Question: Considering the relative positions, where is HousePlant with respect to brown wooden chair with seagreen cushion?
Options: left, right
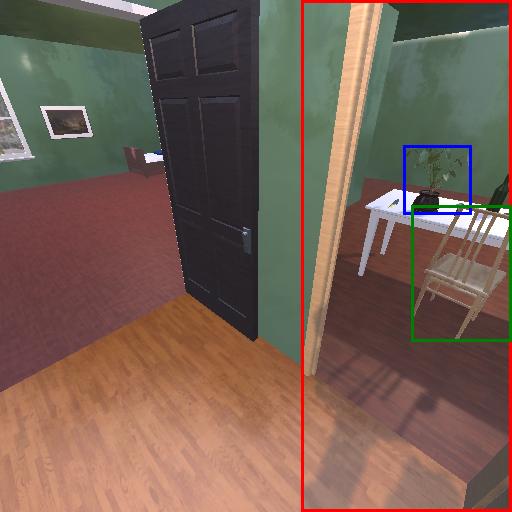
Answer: left